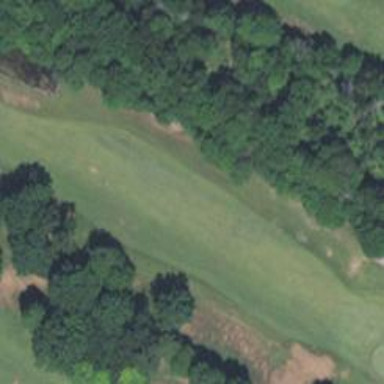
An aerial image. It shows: View of golf hole.